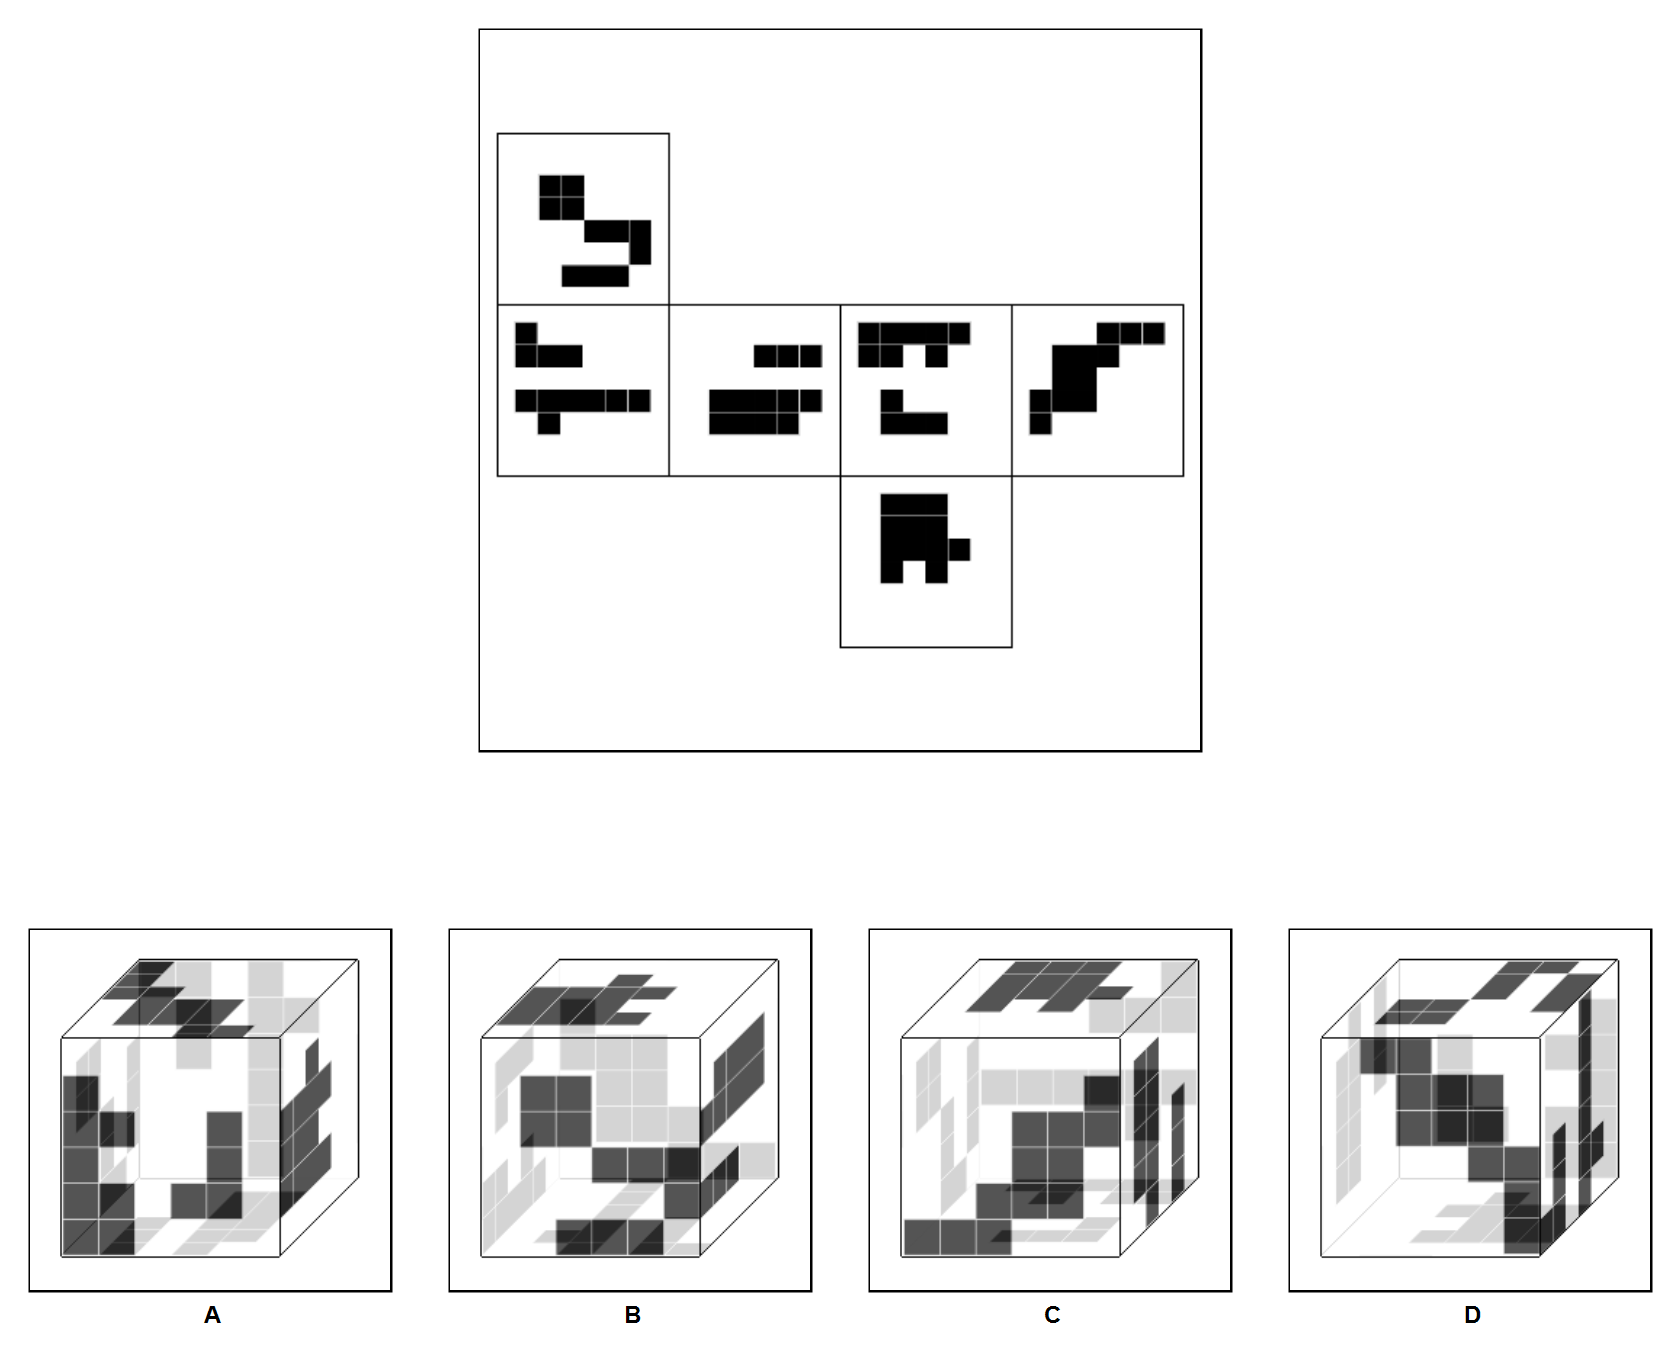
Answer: A